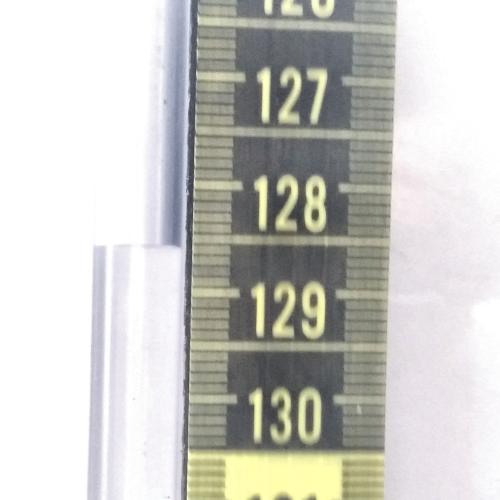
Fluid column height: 128.6 cm